Aerial crown-view tile of a tropical tree (Barro Colorado Island, Panama), acquired 20250818:
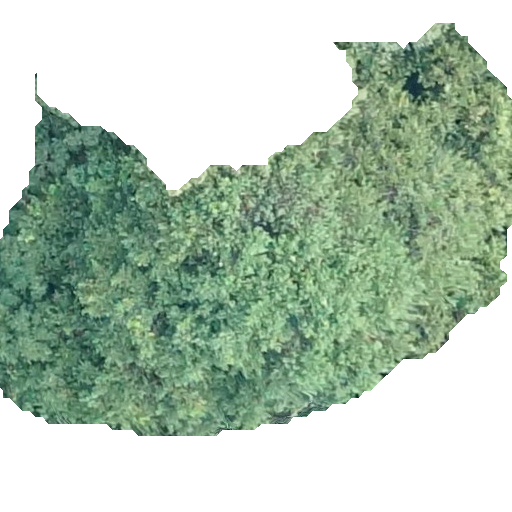
Species: Sloanea terniflora
GBIF accepted scientific name: Sloanea terniflora
Crown area: 206.425 m²